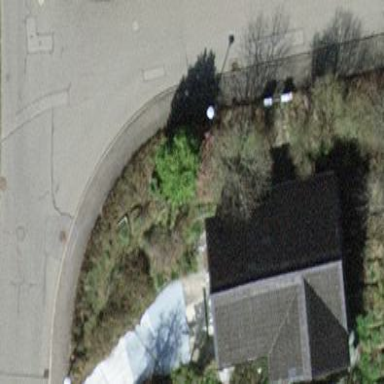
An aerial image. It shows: Detached building with gabled roof.